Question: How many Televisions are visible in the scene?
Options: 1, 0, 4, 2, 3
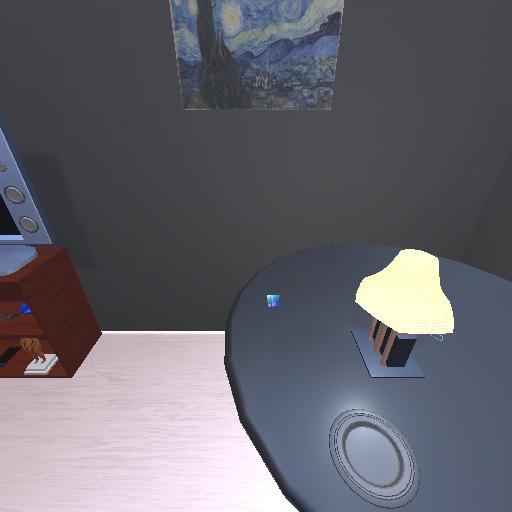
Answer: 1